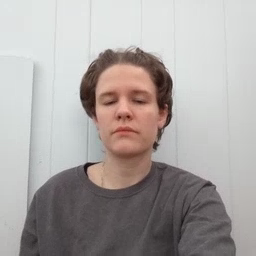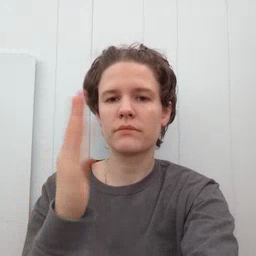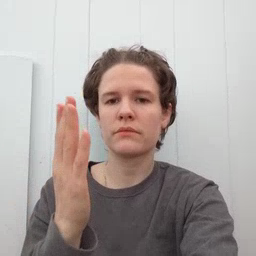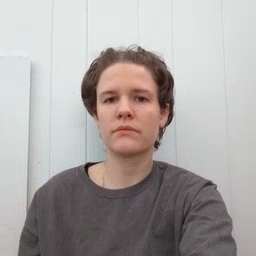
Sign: blue